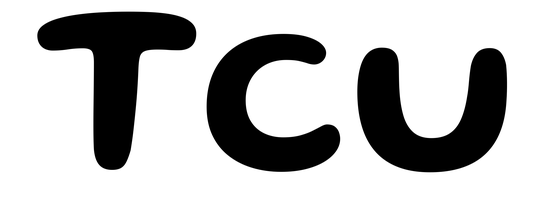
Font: Gluten_Medium